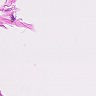
Metastatic tissue present: no